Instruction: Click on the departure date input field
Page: home
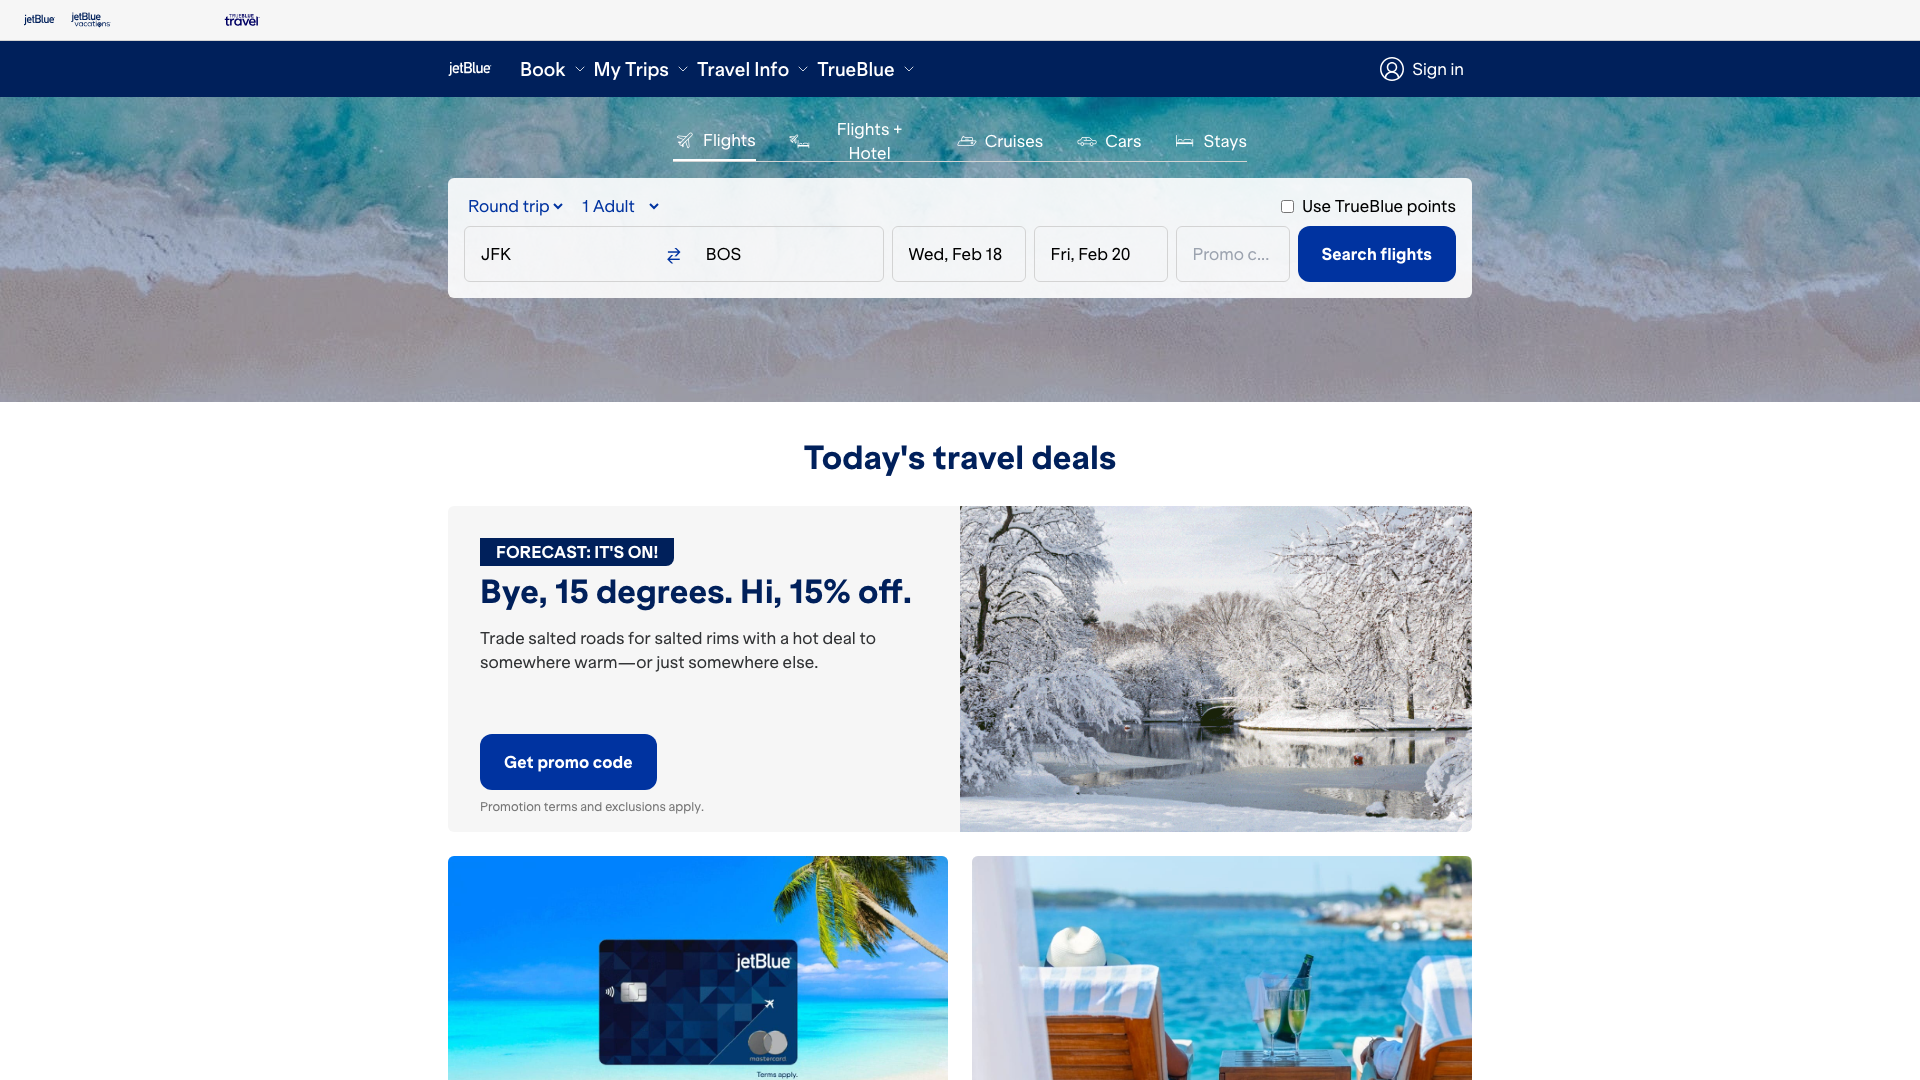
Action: click